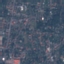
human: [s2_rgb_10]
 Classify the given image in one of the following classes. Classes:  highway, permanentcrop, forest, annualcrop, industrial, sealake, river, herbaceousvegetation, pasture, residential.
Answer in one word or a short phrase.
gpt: Residential